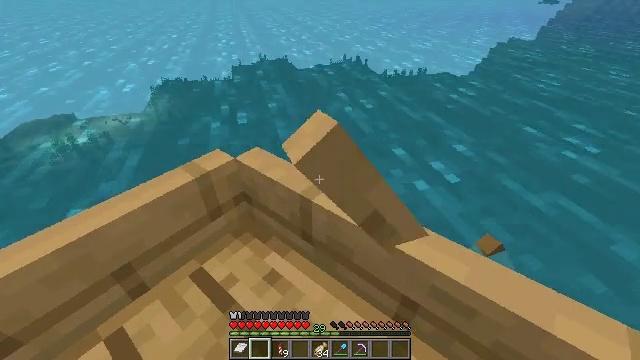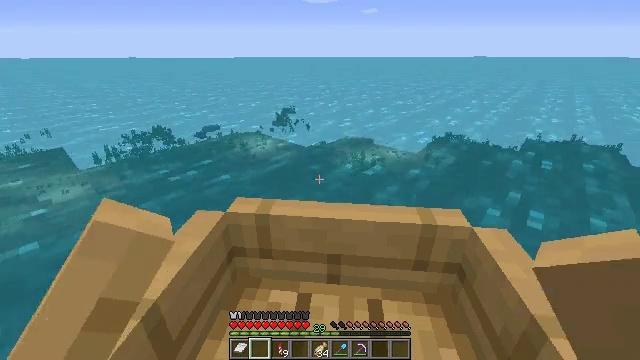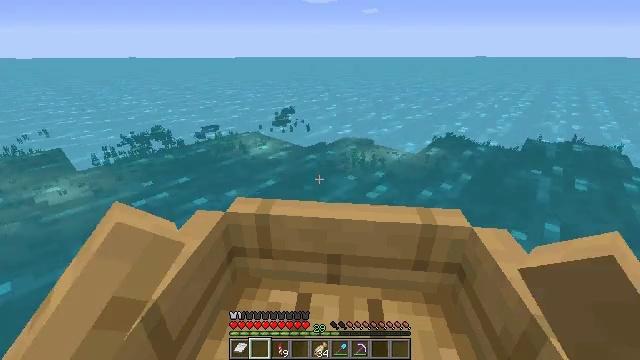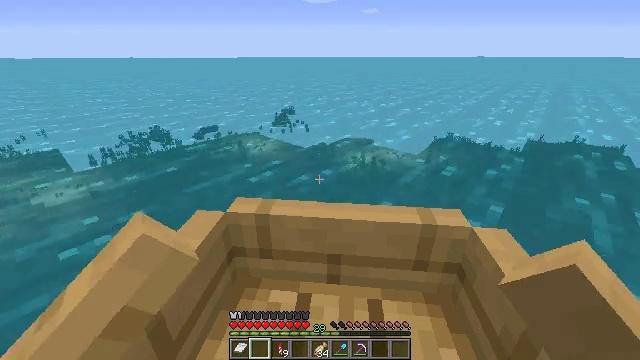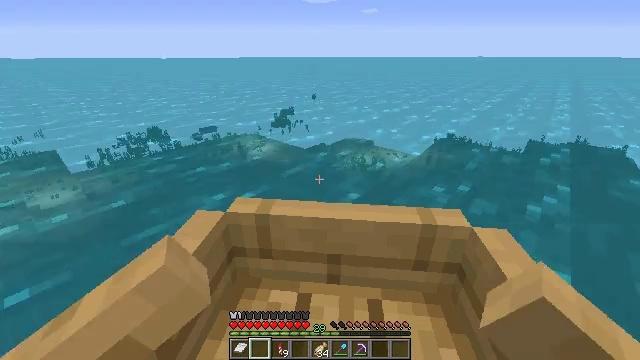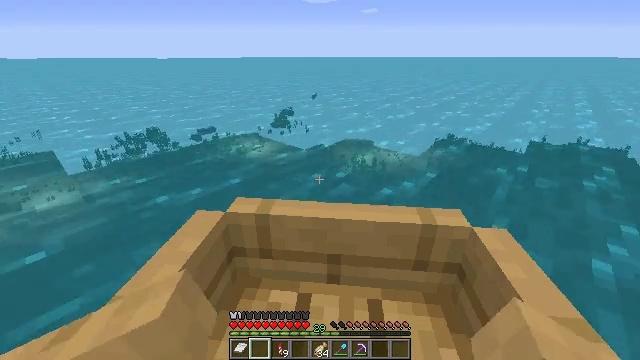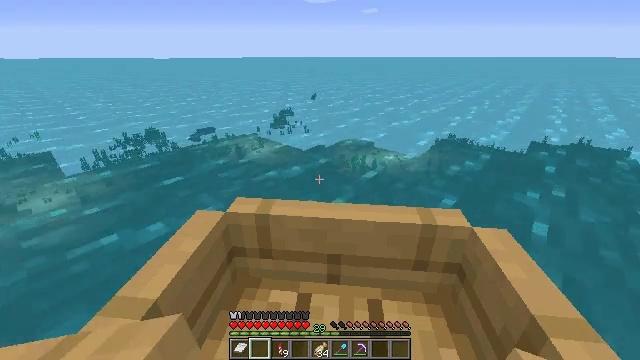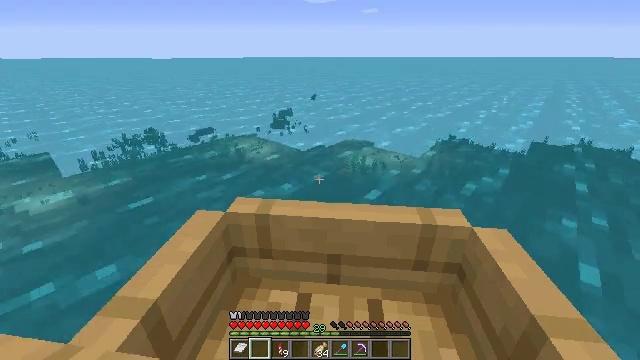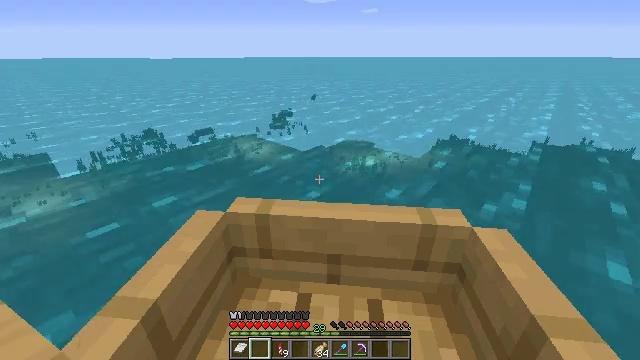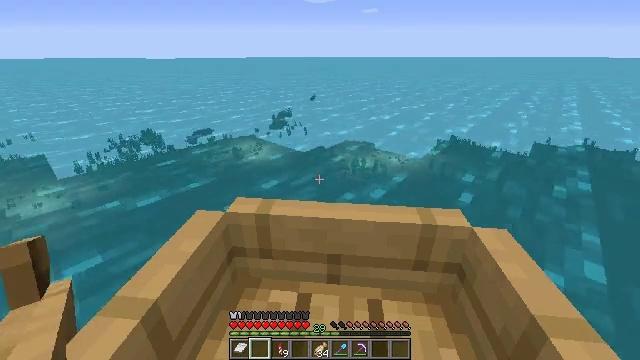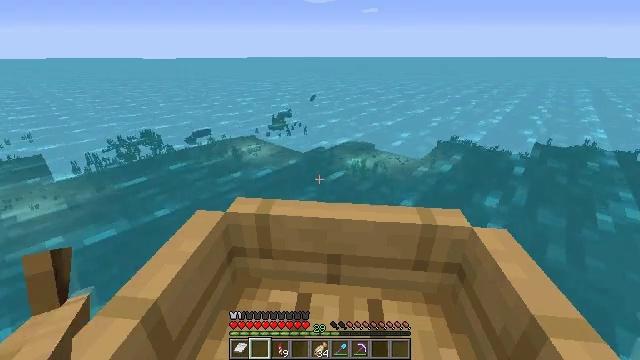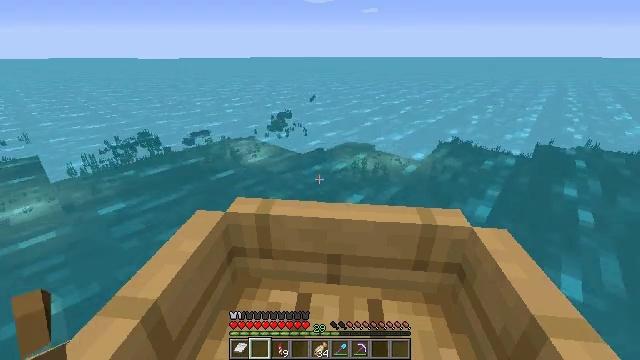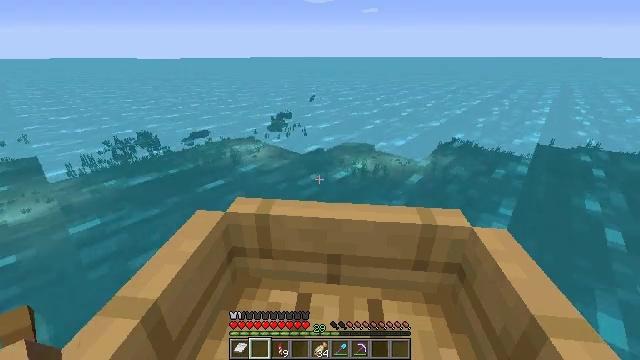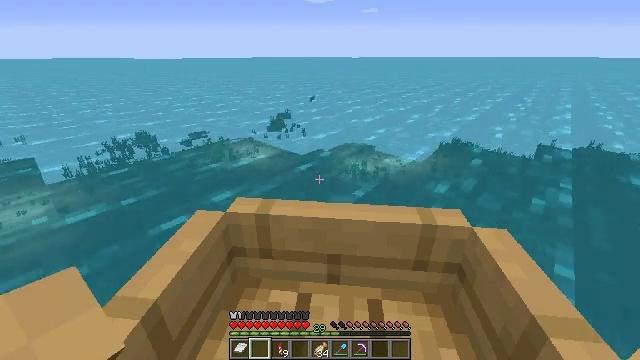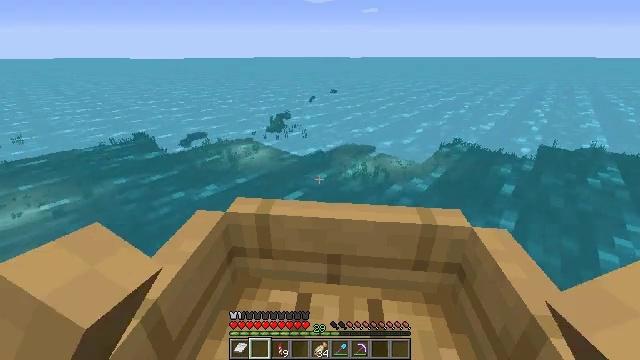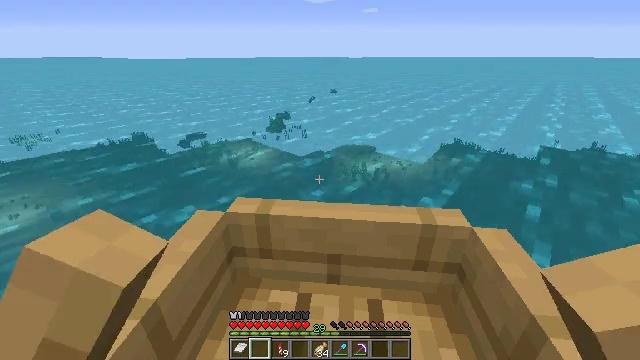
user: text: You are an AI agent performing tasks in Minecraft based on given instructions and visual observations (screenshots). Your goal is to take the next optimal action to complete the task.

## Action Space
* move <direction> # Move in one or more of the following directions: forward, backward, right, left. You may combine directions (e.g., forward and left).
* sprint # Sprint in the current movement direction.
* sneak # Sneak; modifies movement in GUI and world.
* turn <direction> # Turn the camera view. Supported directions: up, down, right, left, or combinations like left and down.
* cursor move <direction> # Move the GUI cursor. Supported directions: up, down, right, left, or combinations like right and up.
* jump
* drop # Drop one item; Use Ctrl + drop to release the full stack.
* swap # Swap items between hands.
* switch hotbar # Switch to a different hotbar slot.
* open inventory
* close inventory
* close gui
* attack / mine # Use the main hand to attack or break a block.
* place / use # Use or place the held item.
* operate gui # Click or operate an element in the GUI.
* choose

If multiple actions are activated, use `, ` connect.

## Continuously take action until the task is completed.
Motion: motion action
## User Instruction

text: Collect the bubble coral wall fan for decorative purposes.
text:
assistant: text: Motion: move forward, turn left and up
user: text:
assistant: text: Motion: move forward
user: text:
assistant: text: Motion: move forward
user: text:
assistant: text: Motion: move forward
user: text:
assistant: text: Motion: move forward
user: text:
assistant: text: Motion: move forward
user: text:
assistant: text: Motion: move forward
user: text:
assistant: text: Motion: move forward
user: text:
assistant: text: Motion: move forward
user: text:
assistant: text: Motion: move forward
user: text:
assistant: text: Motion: move forward
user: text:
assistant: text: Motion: move forward
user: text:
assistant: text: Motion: move forward
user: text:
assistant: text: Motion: move forward
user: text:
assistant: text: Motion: move forward
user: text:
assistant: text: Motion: move forward
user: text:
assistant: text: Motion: move forward
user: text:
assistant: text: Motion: move forward
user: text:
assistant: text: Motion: move forward
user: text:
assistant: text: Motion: move forward
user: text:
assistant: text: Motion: move forward
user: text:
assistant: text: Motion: move forward
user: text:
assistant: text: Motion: move forward
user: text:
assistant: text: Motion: move forward
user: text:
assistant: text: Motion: move forward
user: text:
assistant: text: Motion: move forward
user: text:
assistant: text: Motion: move forward
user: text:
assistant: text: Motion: move forward
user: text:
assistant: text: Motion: move forward
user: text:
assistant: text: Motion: move forward